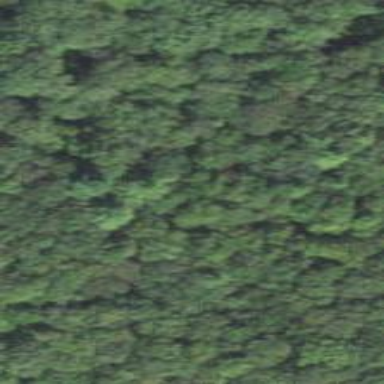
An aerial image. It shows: Mixed leaf woodland.